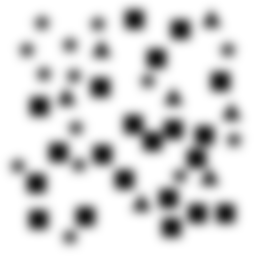
Squares: 21
Triangles: 7
Stars: 14
Total shapes: 42